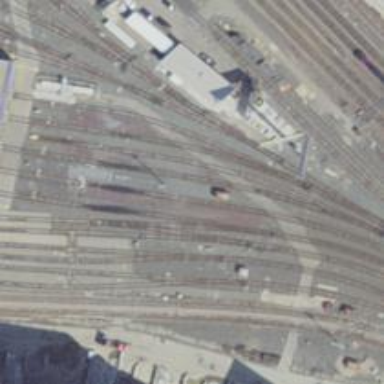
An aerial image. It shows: Railway yard in service.